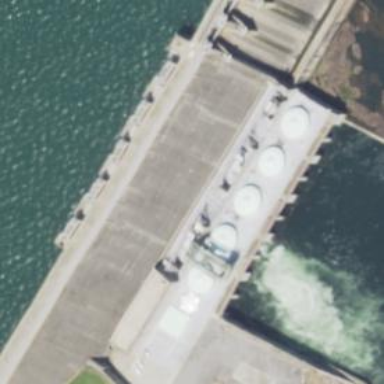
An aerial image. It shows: Hydro power generator using the water-storage method.